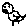
Label: bird